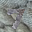
Label: 7